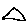
Label: triangle